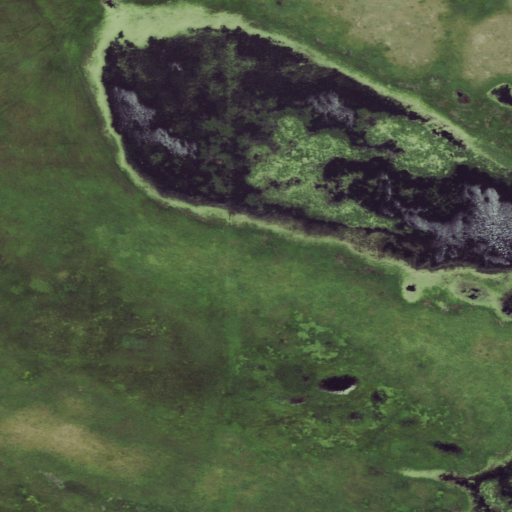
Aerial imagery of plain(s) in Nebraska named German Flats containing herbaceous wetlands, grassland, and open water